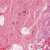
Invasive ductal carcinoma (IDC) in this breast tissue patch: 0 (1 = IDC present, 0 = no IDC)